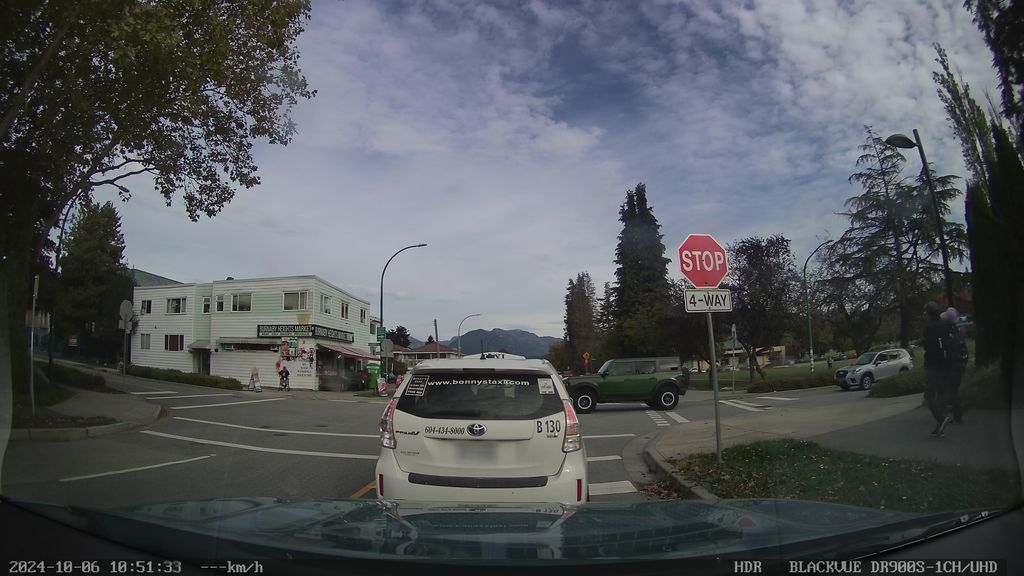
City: vancouver